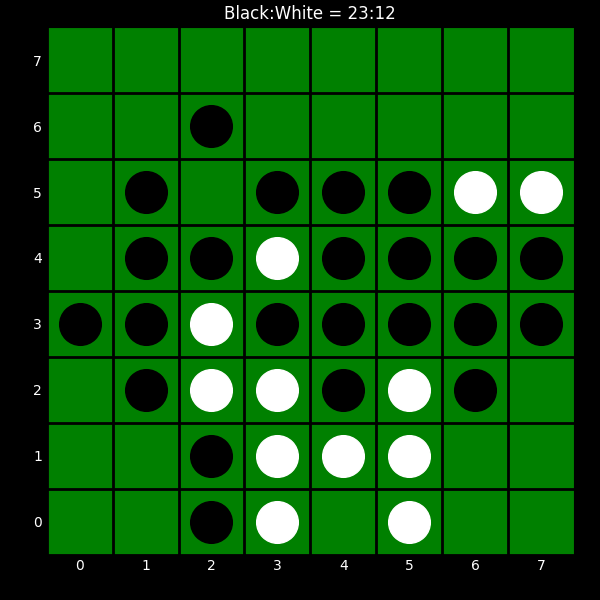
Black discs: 23
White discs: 12